The image is a 2-D grayscale rendering of a rotating-machine vibration signal (signal-to-image). What is the most likely rotor condition (normal, misalignment, unbalance, looseness)?
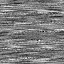
Answer: unbalance